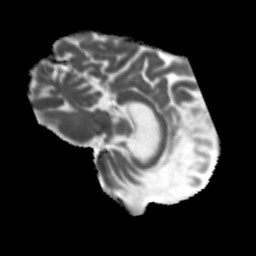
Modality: MD
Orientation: sagittal
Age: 71
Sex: male
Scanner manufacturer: siemens
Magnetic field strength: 3 T
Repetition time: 5.47 s
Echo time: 0.0854 s